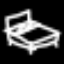
Label: bed